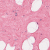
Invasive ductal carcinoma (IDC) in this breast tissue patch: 0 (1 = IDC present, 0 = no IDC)